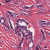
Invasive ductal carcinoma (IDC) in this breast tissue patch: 1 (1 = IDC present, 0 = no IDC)